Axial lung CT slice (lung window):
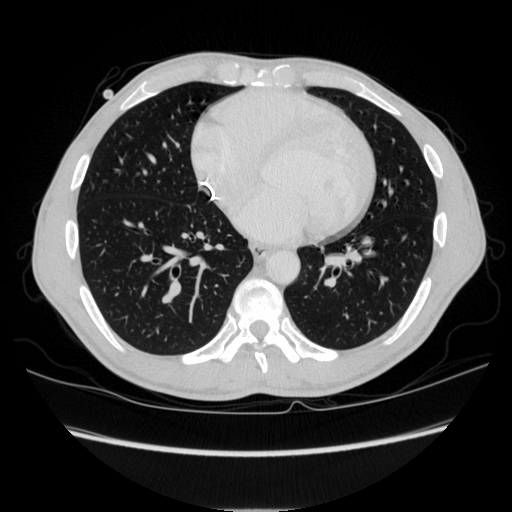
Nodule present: no